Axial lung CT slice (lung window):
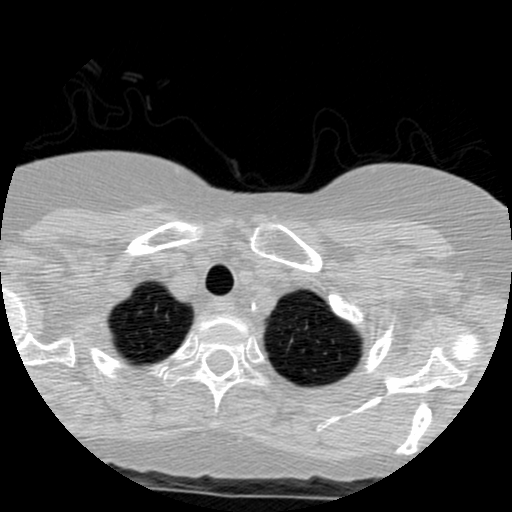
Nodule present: no